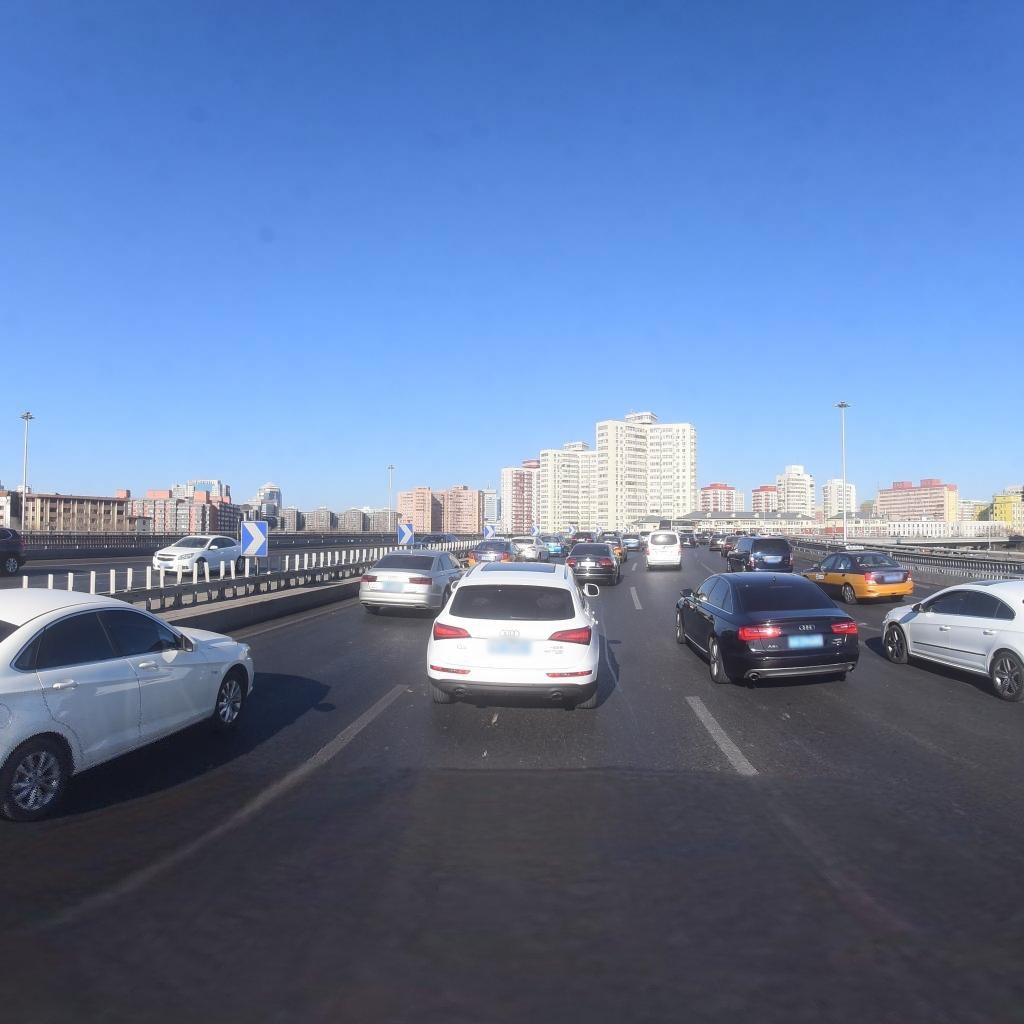
Region: Xicheng
Road damage annotations: longitudinal patch